Question: I am trying to increase the size of the coloured squares in the legend on a histogram in R - when I output the PDFs they are too small so it is hard to distinguish the colours. I've searched Google, the R-help Nabble forum and this place, all to no avail. I've also tried several of the commands in the legend documentation.
What do I need to use in the legend() function to increase them? and is it possible to remove the black border around each coloured square to ease viewing?
Here my example:
'''
a<-c(1,1,2,3,3,3,3,4,54,56,2,23,1,3,23)
hist(a)
graphics::legend(x=-1,y=10,c(">0%",">20%",">40%",">60%",">80%"),
x.intersp=1,y.intersp=2,cex=1, bty="n",
fill=c("black","gray50","gray70","gray85","white"))
'''

I wish to change the size of box in the legend?
---
SOLUTION: from @Ben Bolker
add to the script above the legend function
'''
> source("http://www.math.mcmaster.ca/bolker/R/misc/legendx.R")
'''
then add
'''
> box.cex=c(2,2)
'''
within the legend function
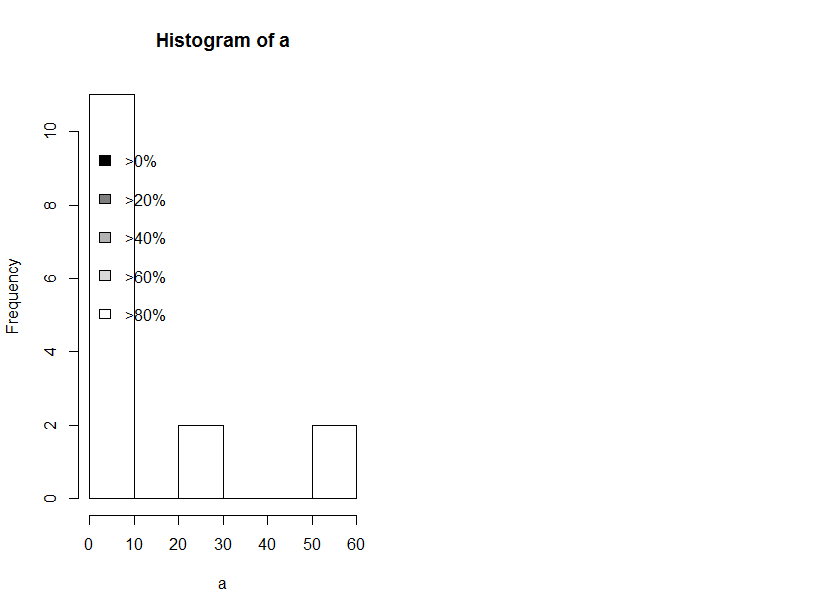
Answer: I hacked the source of the 'legend' function to allow a 'box.cex' argument that specifies the relative x and y dimensions of the box. This isn't perfect -- if the expansion is big enough then you have to adjust 'y.intersp' to prevent the fill boxes from overlapping.
'''
source("http://www.math.mcmaster.ca/bolker/R/misc/legendx.R")
a<-c(1,1,2,3,3,3,3,4,54,56,2,23,1,3,23)
cex <- 1
hist(a)
legend("topright",c(">0%",">20%",">40%",">60%",">80%"),
bty="n",
fill=c("black","gray50","gray70","gray85","white"),
box.cex=c(3,3),
y.intersp=2.8)
'''